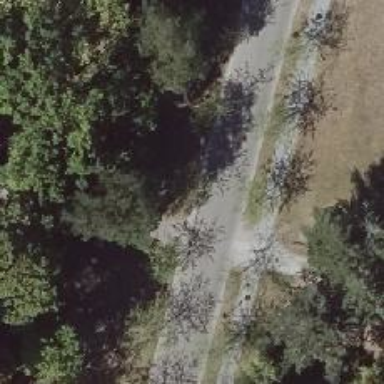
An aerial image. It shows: Beautiful avenue lined with deciduous broadleaved trees.